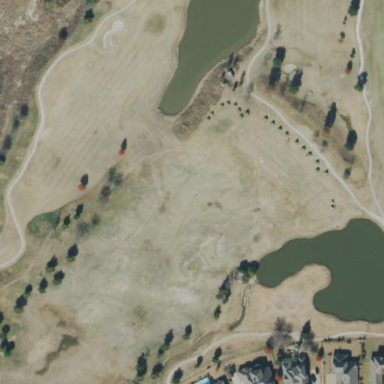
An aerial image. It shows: Grassy area designated as driving range for golf.